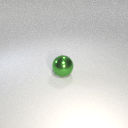
large green metal sphere